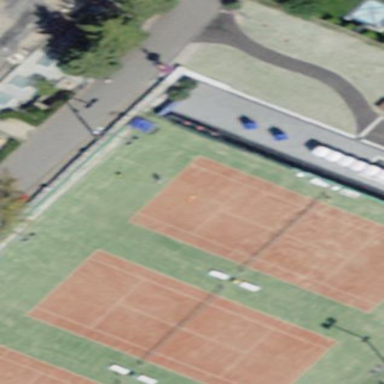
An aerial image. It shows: Clay tennis court pitch.